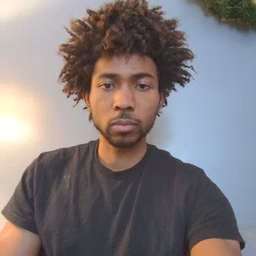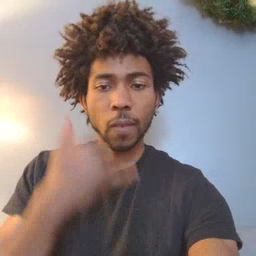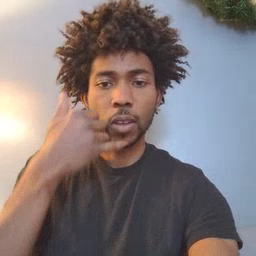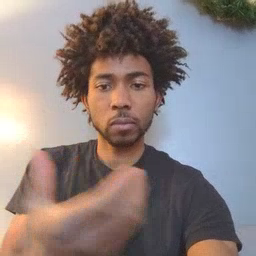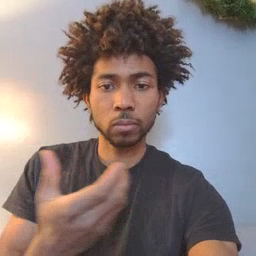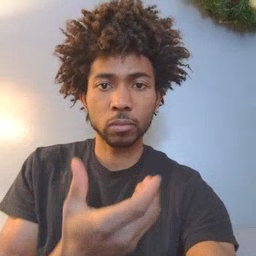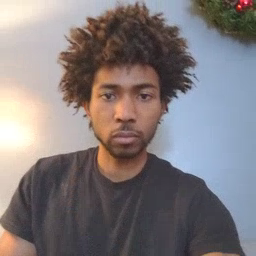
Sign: callonphone